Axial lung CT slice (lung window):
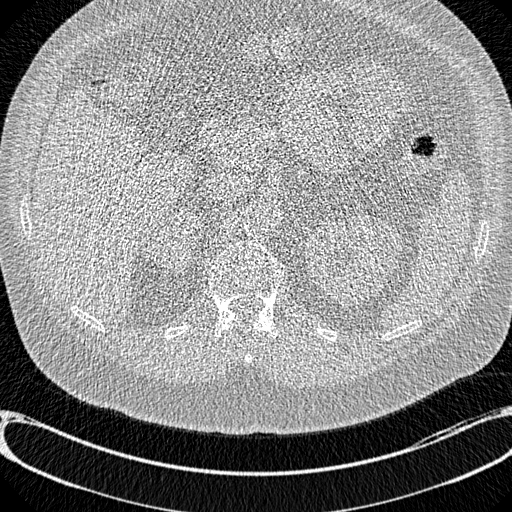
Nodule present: no